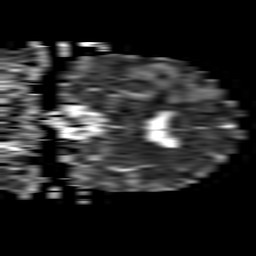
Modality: ADC
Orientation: coronal
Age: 58
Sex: female
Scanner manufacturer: philips
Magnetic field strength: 1.5 T
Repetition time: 3.395 s
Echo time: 0.06922 s